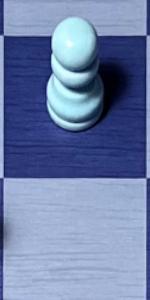
Label: Empty